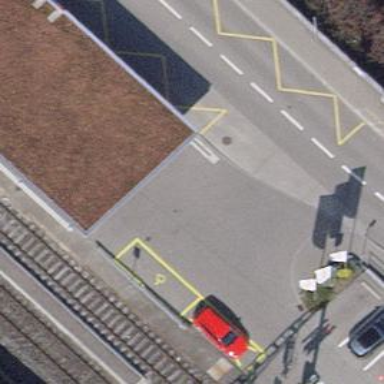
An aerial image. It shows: Platform with shelter for public transport.